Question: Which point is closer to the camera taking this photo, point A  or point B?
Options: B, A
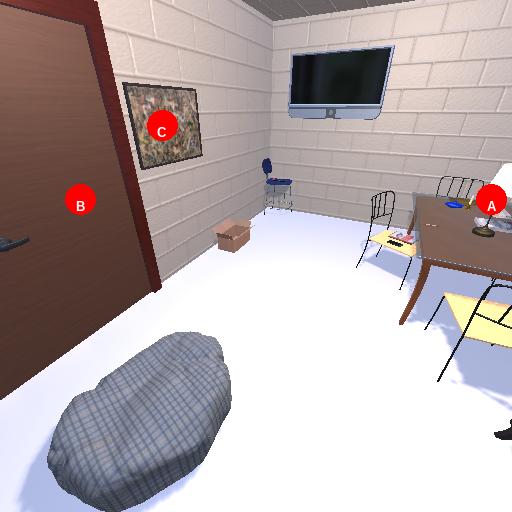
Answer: B